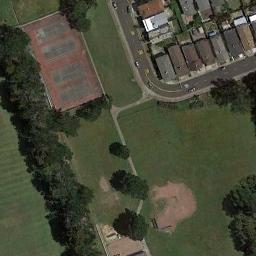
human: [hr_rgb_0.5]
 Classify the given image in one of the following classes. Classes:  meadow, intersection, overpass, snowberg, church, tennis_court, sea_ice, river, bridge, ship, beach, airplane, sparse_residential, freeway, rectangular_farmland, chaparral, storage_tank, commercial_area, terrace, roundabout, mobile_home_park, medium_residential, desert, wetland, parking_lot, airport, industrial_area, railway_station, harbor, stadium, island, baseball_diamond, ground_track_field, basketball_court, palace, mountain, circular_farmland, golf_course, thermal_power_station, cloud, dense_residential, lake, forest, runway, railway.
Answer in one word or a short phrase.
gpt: tennis_court